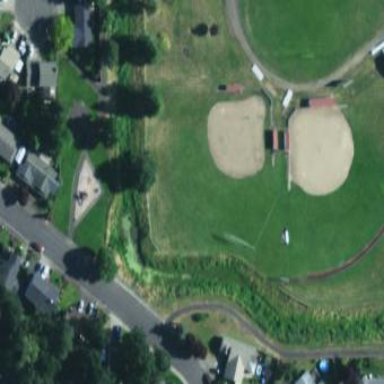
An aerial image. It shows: Baseball pitch for leisure land.